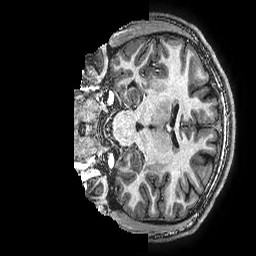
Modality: T1w
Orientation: coronal
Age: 15
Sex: male
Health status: ill
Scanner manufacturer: ge
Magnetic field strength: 3 T
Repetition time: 0.00766 s
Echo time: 0.003476 s